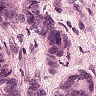
Metastatic tissue present: yes